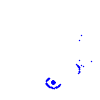
Particle: proton